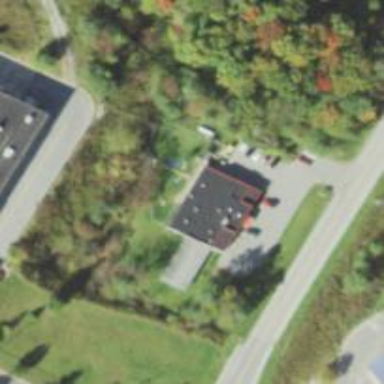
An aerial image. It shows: Animal shelter.